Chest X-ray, PA view. Patient: 36 years old, sex M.
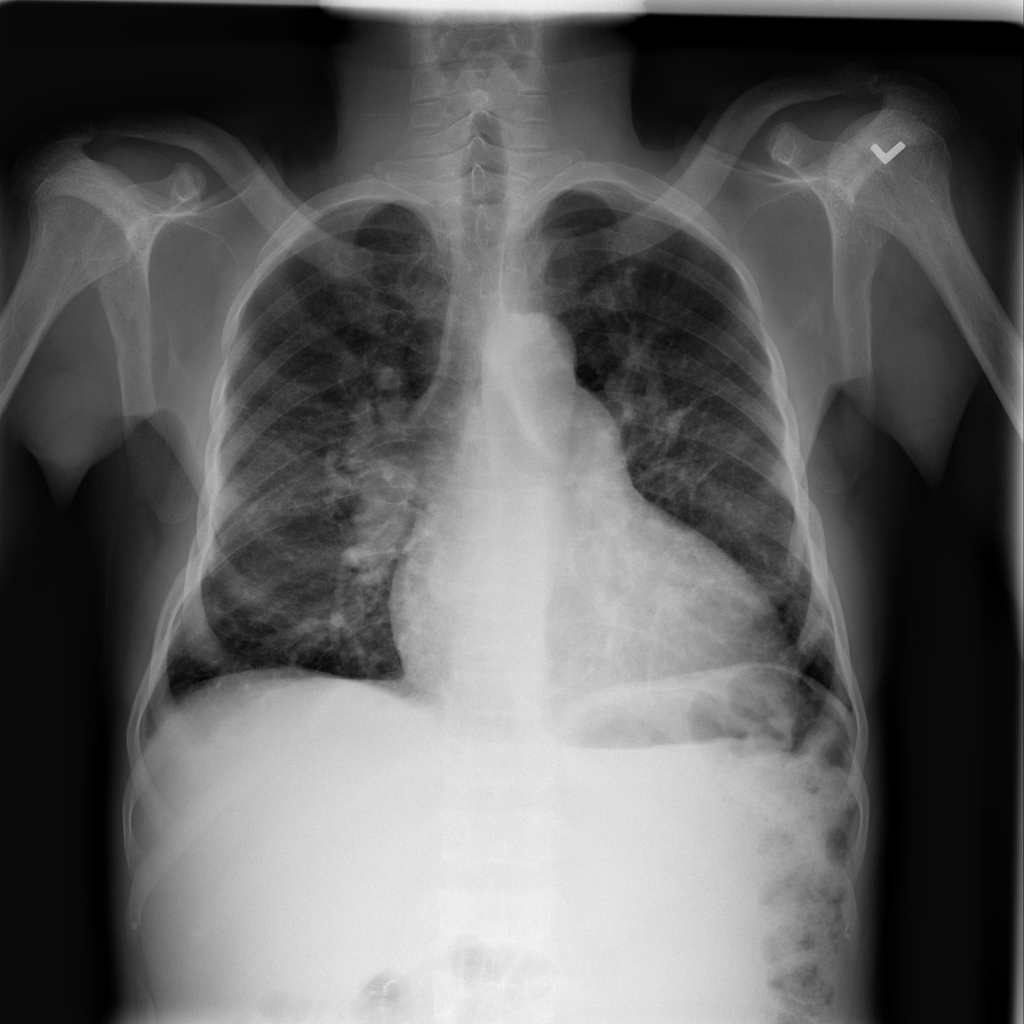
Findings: Fibrosis